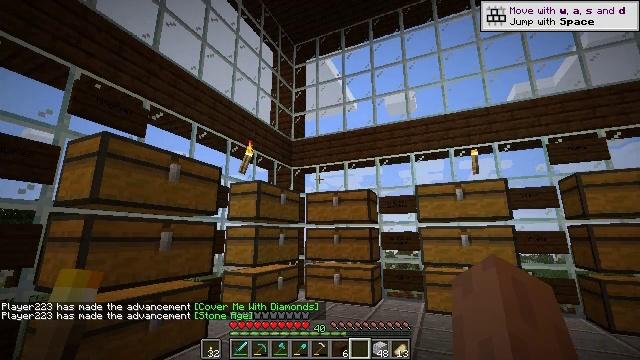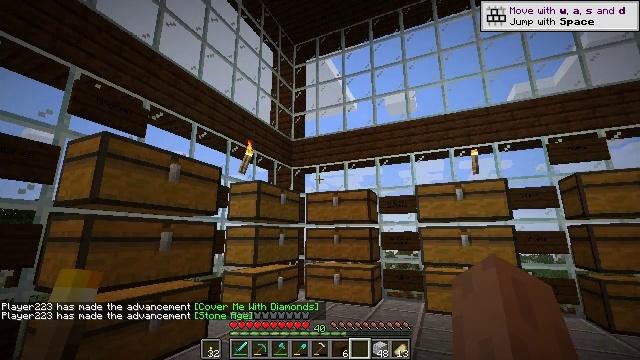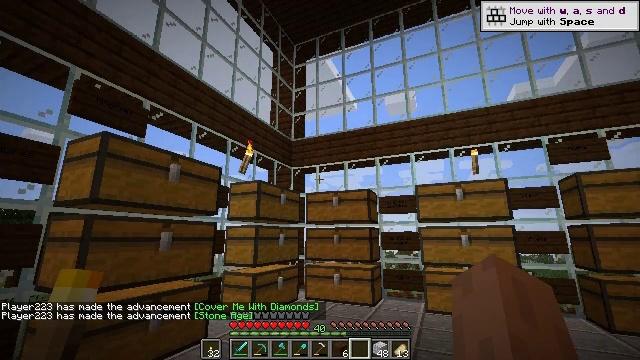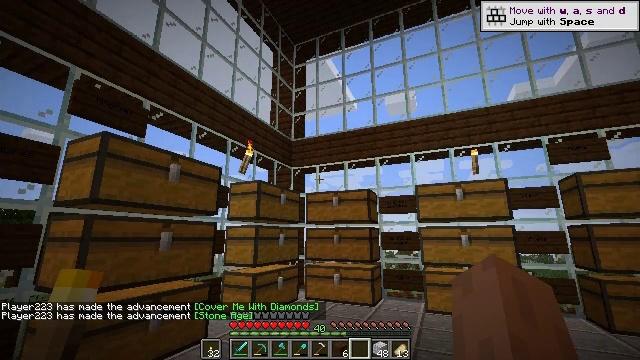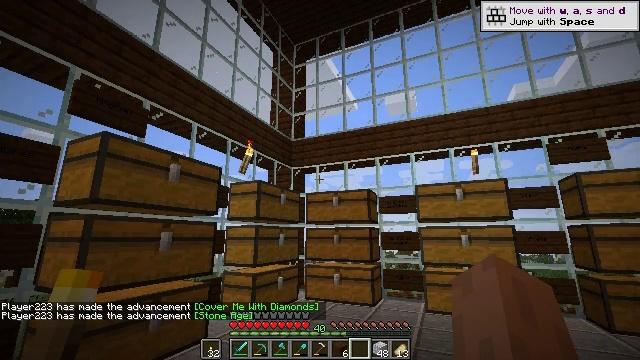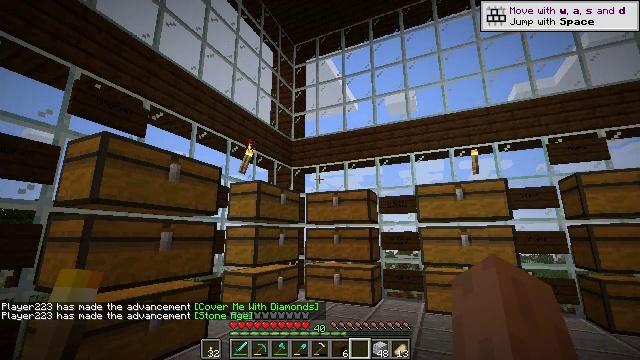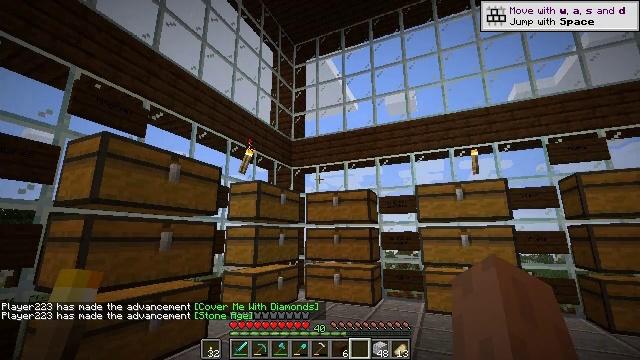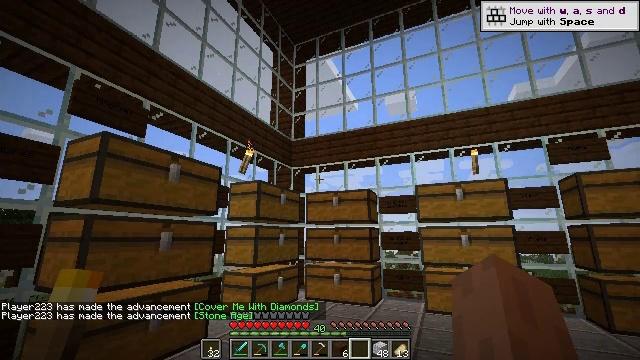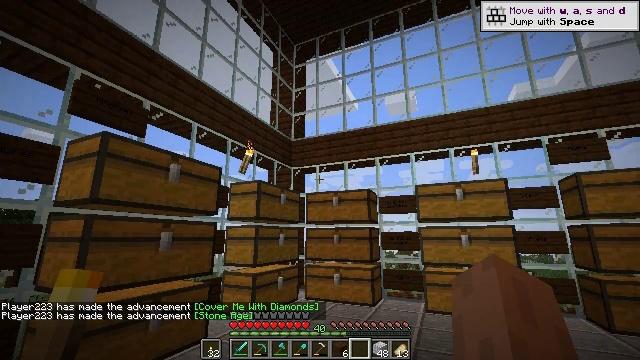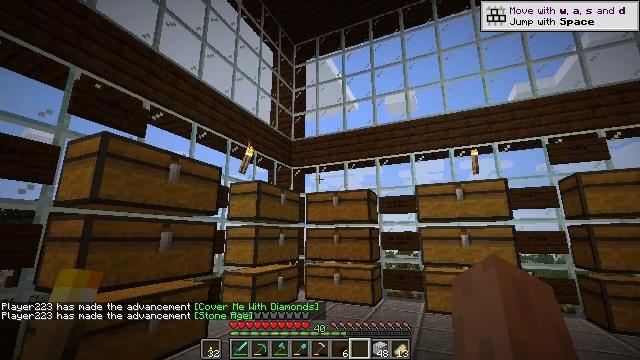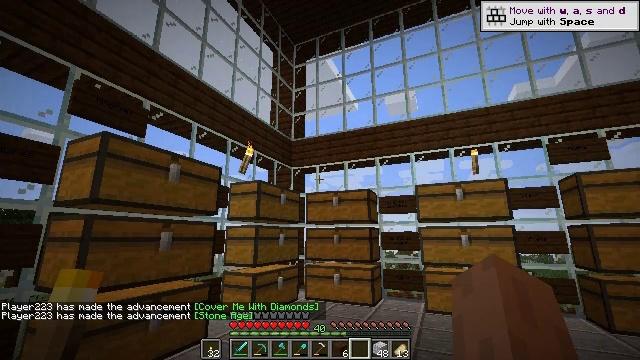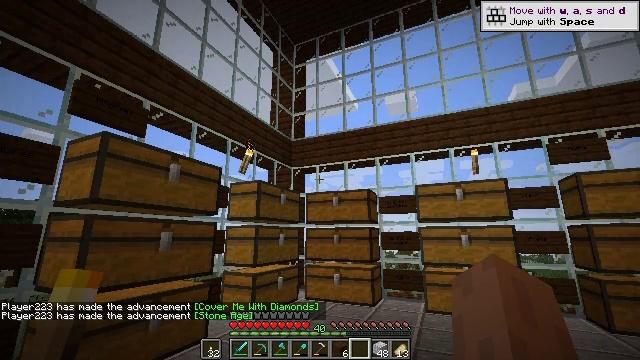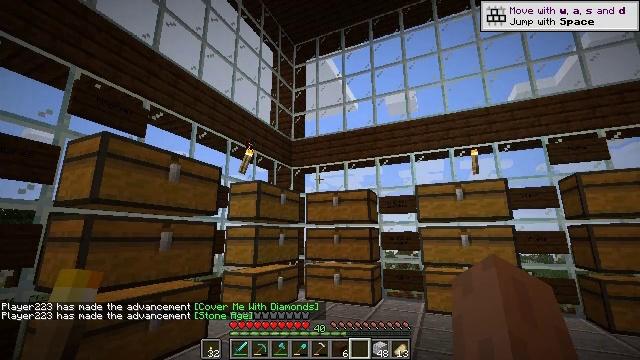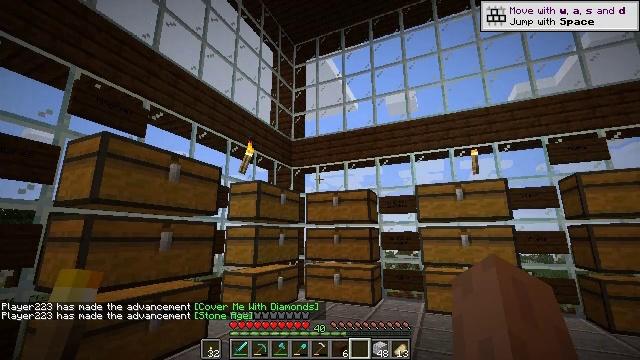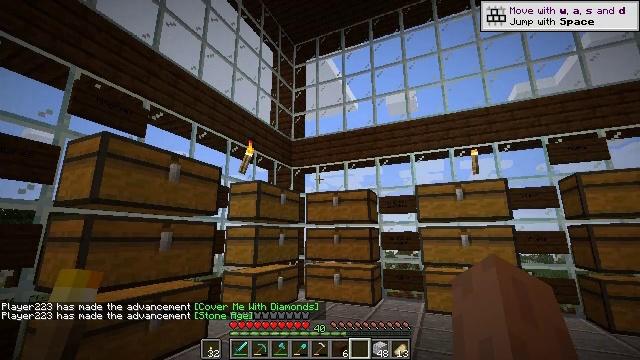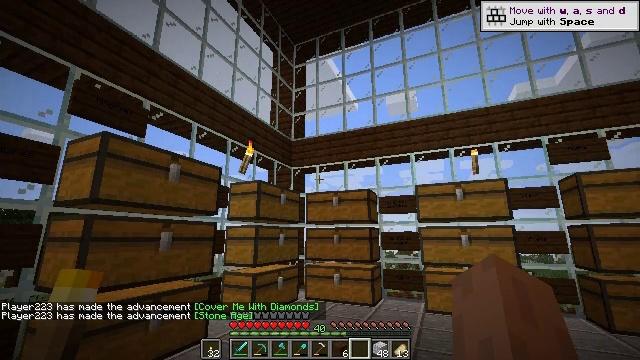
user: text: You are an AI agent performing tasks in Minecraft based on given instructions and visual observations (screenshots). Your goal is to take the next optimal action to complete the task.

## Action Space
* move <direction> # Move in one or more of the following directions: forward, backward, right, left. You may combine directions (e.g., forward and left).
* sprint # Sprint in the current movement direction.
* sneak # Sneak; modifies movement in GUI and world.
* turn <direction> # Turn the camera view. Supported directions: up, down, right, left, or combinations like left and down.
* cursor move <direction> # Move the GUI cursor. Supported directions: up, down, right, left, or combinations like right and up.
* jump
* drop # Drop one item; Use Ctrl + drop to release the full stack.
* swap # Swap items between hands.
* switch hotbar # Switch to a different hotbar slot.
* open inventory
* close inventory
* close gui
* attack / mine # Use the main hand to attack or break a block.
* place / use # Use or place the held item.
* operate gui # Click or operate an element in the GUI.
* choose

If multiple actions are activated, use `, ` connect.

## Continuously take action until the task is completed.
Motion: motion action
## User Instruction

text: Gather dark oak log for crafting.
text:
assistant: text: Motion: no_op
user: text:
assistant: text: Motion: no_op
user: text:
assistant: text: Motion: no_op
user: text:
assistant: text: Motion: no_op
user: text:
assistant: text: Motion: no_op
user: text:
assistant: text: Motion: no_op
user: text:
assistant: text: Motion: no_op
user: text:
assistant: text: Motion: no_op
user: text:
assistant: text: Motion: no_op
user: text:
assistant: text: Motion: no_op
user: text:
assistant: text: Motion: no_op
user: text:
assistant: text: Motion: no_op
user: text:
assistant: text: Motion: no_op
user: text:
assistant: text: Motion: no_op
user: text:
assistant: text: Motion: no_op
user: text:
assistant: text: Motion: no_op
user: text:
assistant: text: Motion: no_op
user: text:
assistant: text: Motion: no_op
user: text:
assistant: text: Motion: no_op
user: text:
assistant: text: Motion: no_op
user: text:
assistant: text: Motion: no_op
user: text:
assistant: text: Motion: no_op
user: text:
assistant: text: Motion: no_op
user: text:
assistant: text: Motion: no_op
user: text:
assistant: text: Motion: no_op
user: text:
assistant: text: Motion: no_op
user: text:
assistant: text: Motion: no_op
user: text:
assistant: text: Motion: no_op
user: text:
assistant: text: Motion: no_op
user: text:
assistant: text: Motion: no_op